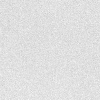
Atmospheric dust classification: dusty